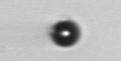
Label: bead